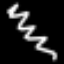
Label: squiggle